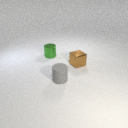
small green metal cylinder to the left of small brown metal cube